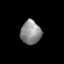
Tissue: prostate
Cell type: B cells
Senescence score: 0.7537
Nuclear area (px): 473
Mean DAPI intensity: 141.186